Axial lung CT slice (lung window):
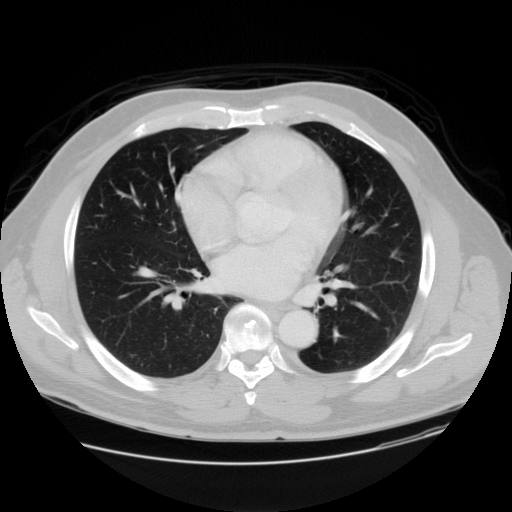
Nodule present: no